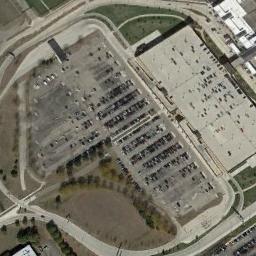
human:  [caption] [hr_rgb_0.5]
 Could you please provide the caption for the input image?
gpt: Many cars of different styles and colors are on the parking lot .

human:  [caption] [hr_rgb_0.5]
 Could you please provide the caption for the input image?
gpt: The parking lot is full of cars next to some trees .

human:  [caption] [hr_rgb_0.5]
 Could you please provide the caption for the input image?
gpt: The parking lot has lots of cars arranged neatly in lines and a building is next to the parking lot .

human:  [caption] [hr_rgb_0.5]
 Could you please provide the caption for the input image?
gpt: There are five rows of cars in the parking lot .

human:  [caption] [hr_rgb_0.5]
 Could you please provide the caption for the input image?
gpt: There are some brown trees beside the parking lot with many cars .